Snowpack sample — Buffalo Mountain, Silverthorne, Colorado, USA (1/25/25, 10:11 AM MST)
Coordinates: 39.6222, -106.1139
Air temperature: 22 °F
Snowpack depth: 110 cm
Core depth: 20 cm
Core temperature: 48.2 °F
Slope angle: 12°, slope face: 102°
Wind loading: high
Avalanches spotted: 0
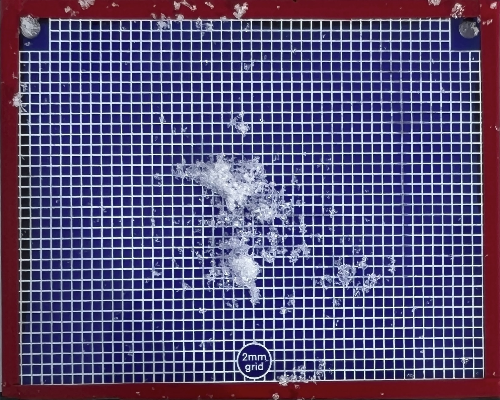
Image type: profile
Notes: No avalanches nearby, collected on the outskirts of a fire break 15 meters from the treeline, on way to Buffalo and Red Mountain